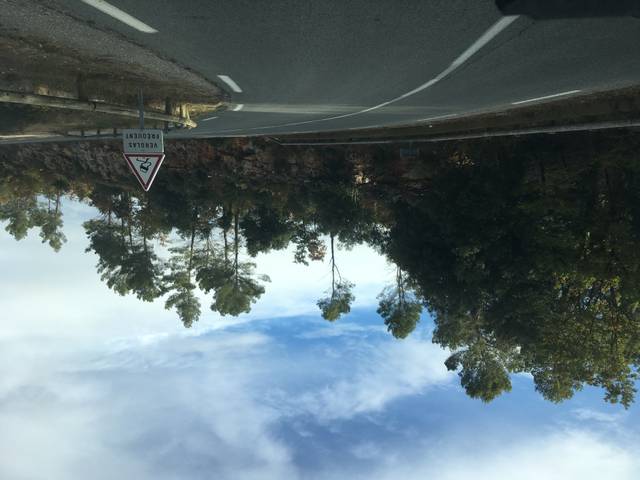
Region: France
Coordinates: 43.603, 6.234